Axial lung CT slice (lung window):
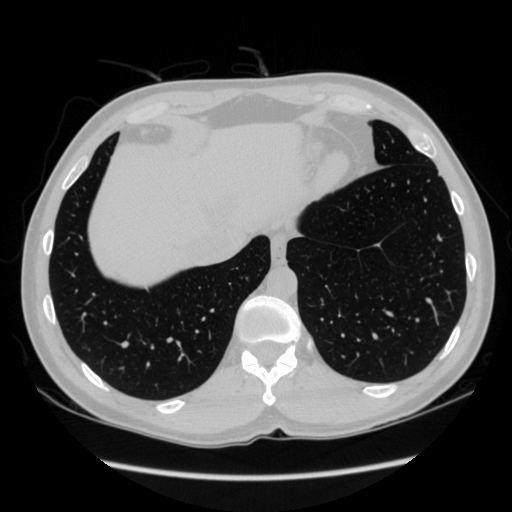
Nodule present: no